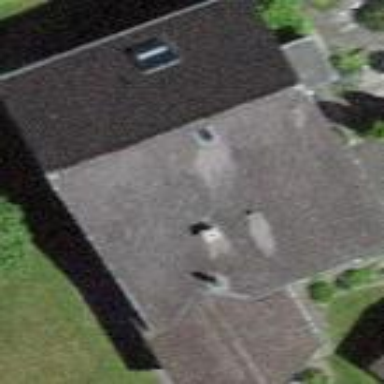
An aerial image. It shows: Residential building.